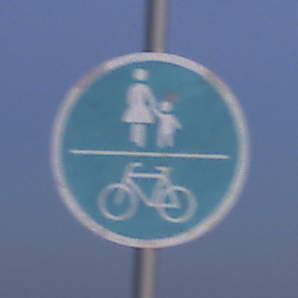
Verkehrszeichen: GemeinsamerGehUndRadweg
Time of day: SunriseSunset
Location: Outdoor (Nature)
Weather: Clear
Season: NotSpecified
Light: Natural